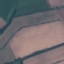
Land use / land cover class: AnnualCrop